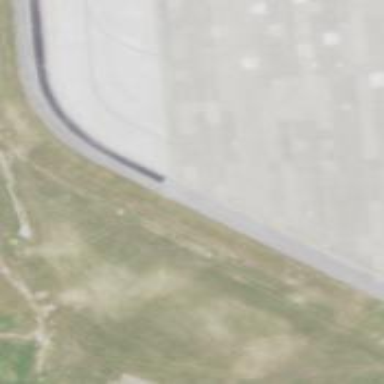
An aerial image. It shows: Image of taxiway at airport.